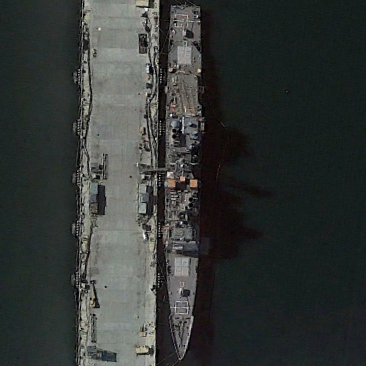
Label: cruiser